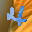
Label: 4